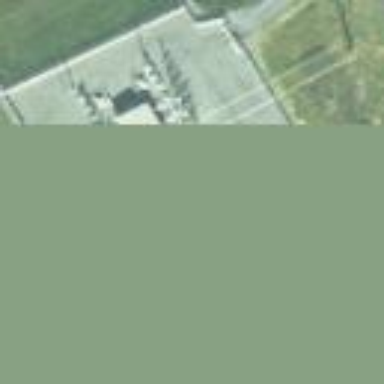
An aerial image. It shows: Power substation surrounded by fence.